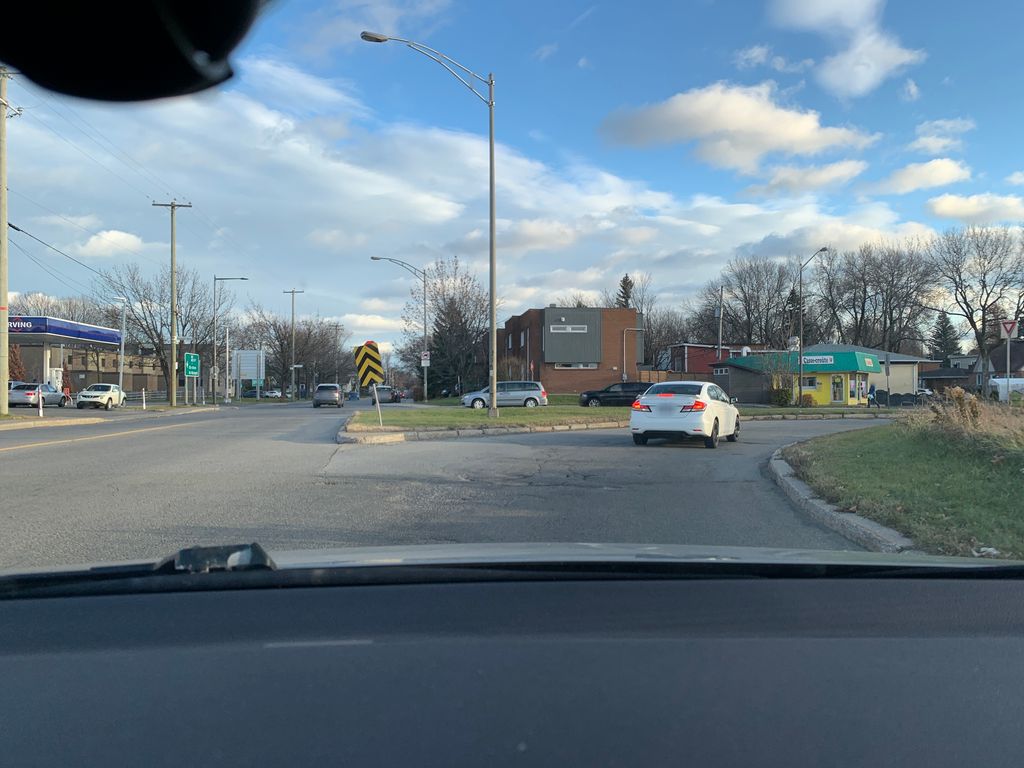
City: quebec_city